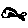
Label: fish